Aerial crown-view tile of a tropical tree (Barro Colorado Island, Panama), acquired 20250915:
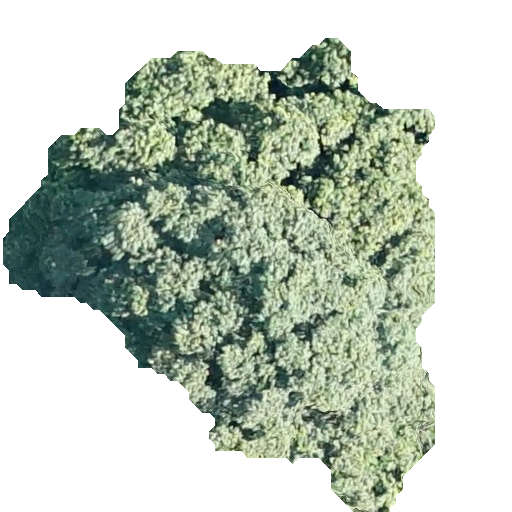
Species: Luehea seemannii
GBIF accepted scientific name: Luehea seemannii
Crown area: 187.55 m²